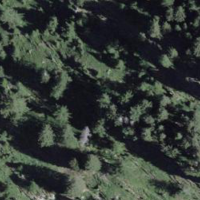
EUNIS habitat code: 43
Species observed at this site:
Primula hirsuta